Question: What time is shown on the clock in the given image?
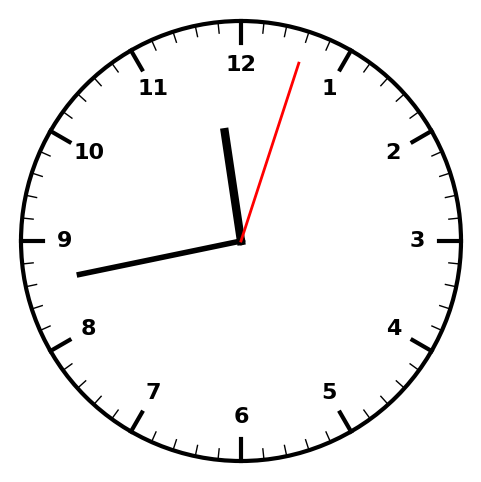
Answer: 11:43:03